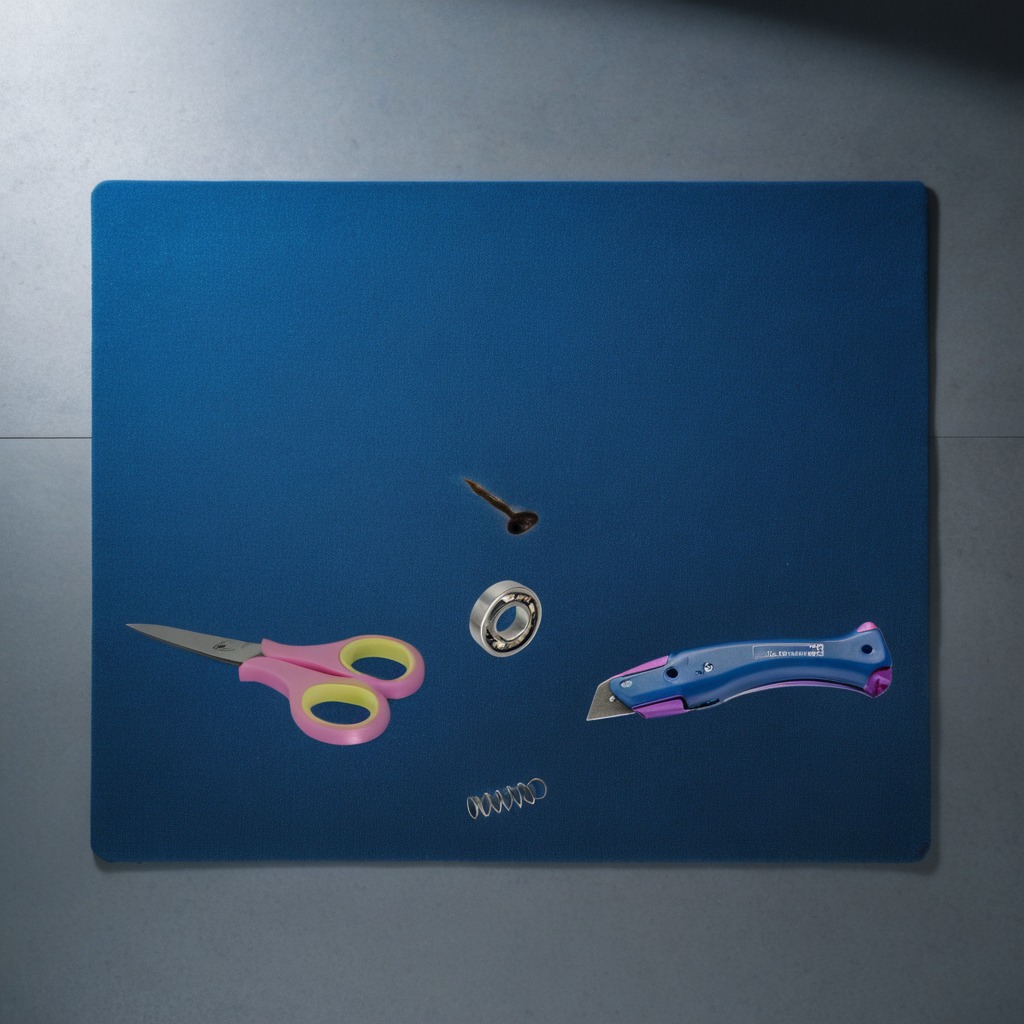
A metal ball bearing, a utility knife, an iron nail, a coiled metal spring, and a pair of scissors are lying on the clean granite tabletop covered with a blue rubber mat inside a workshop under bright overhead lighting crisp shadows high clarity worn but beneath the mat.